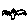
Label: bird